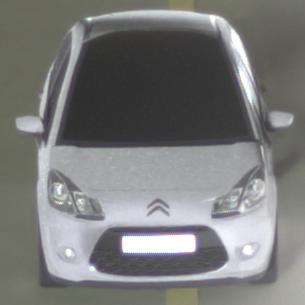
Make: Citroen
Model: C3 1.1
Detailed model: C3 (II)
Model produced from: 2010/01
Model produced until: 2012/03
Doors: 5
Color: gray
Road condition: dry road
Daytime: midday
Contrast: medium contrast